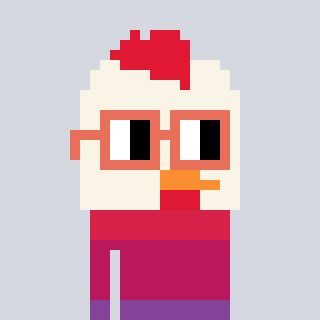
a pixel art character with square orange glasses, a chicken-shaped head and a darkpink-colored body on a cool background